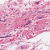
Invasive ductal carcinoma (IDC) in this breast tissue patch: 0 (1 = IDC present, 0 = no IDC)